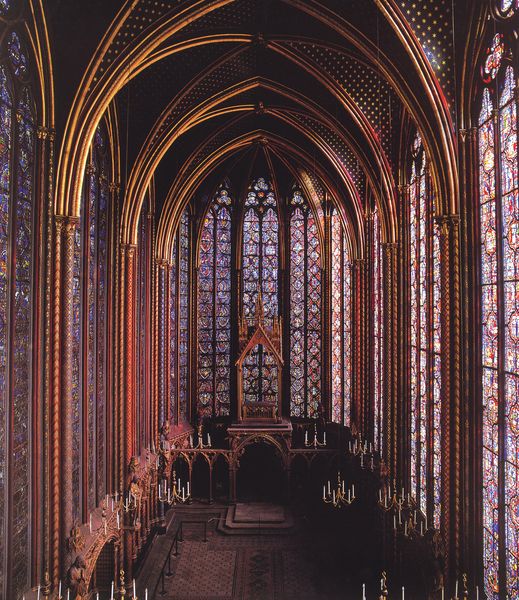
Titel: Sainte-Chapelle (Inneres Oberkirche)
Künstler: Pierre de Montreuil
Standort: Paris
Institution: Sainte-Chapelle
Schlagwörter: blau, dunkel, gott, himmel, schatten, weiß, braun, bunt, fenster, frankreich, glas, hell, holz, licht, marmor, paris, pfeiler, raum, säule, säulen, blick, rot, ornament, teppich, architektur, stein, innenraum, kirche, boden, gold, decke, innen, england, gotik, farbig, schiff, wangen, papier, düster, bogen, bank, kuppel, treppe, ornamente, verzierung, kerze, kerzen, kronleuchter, leuchter, lüster, innenansicht, stufen, teppiche, podest, hoch, tor, foto, fotografie, oben, photographie, bögen, fussboden, gang, gewölbe, kreuz, dom, rippen, sterne, mosaik, bleiglas, altar, kathedrale, langhaus, intarsien, photo, kerzenhalter, kerzenleuchter, kirchenschiff, kreuzrippen, kreuzrippengewölbe, lettner, mittelschiff, sicht, buntglas, bündelpfeiler, dienste, glasfenster, glasmalerei, gotisch, kreuzgratgewölbe, querhaus, rippengewölbe, rosette, seitenschiff, spitzbogen, wandaufriss, altarraum, apsis, kirchenraum, chor, kapelle, baldachin, kreuzzug, kreuzzüge, platten, kirchlich, gothik, streben, gothisch, sakral, mittelalterlich, absperrung, rosetten, lanzettfenster, ludwig, osten, masswerk, chagall, basilika, durchfensterung, glashaus, aufbau, schwaz, architekt, deckenmalerei, kapellen, schlußstein, prachtvoll, tabernakel, kirchenfenster, kiche, dreipass, köln, spätgotik, maswerk, retabel, ziborium, ile, ile de la cite, chorraum, sakralraum, von oben, mittelater, apostel, buntglasfenster, kirchenausstattung, hochgotik, farbfenster, bleiverglasung, chorschranken, rosete, sainte chapelle, saint chapell, vitrail, chapelle, ste-chapelle, abschlußstein, dreifass, gewlbe, glasgemölde, glasmarerei, ludwig der heilige, mittelschff, stergewölbe, style flamboyante, zur wiesen, kirche neugotisch, gotische.kirche.hohe.fenster,hohe.gewölbe, sonenbestrahlt,aufragend, saint chapel